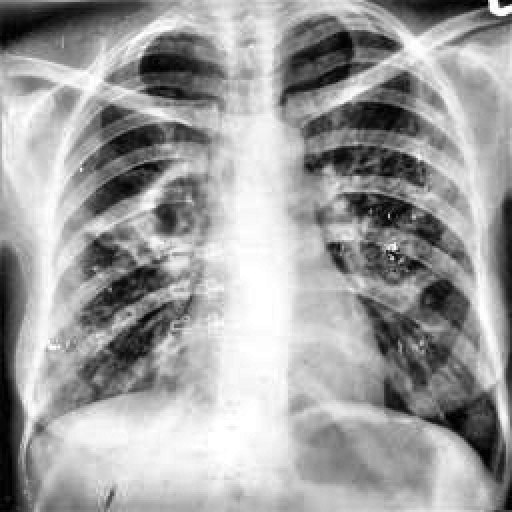
Finding: TUBERCULOSIS